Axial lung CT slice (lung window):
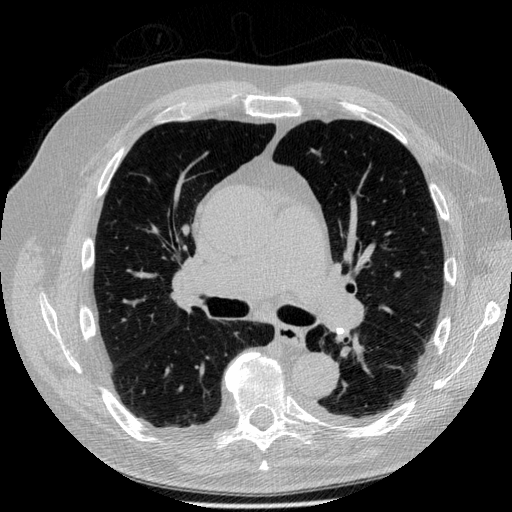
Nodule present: no